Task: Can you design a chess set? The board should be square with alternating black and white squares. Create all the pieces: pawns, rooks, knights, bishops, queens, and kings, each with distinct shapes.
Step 5106:
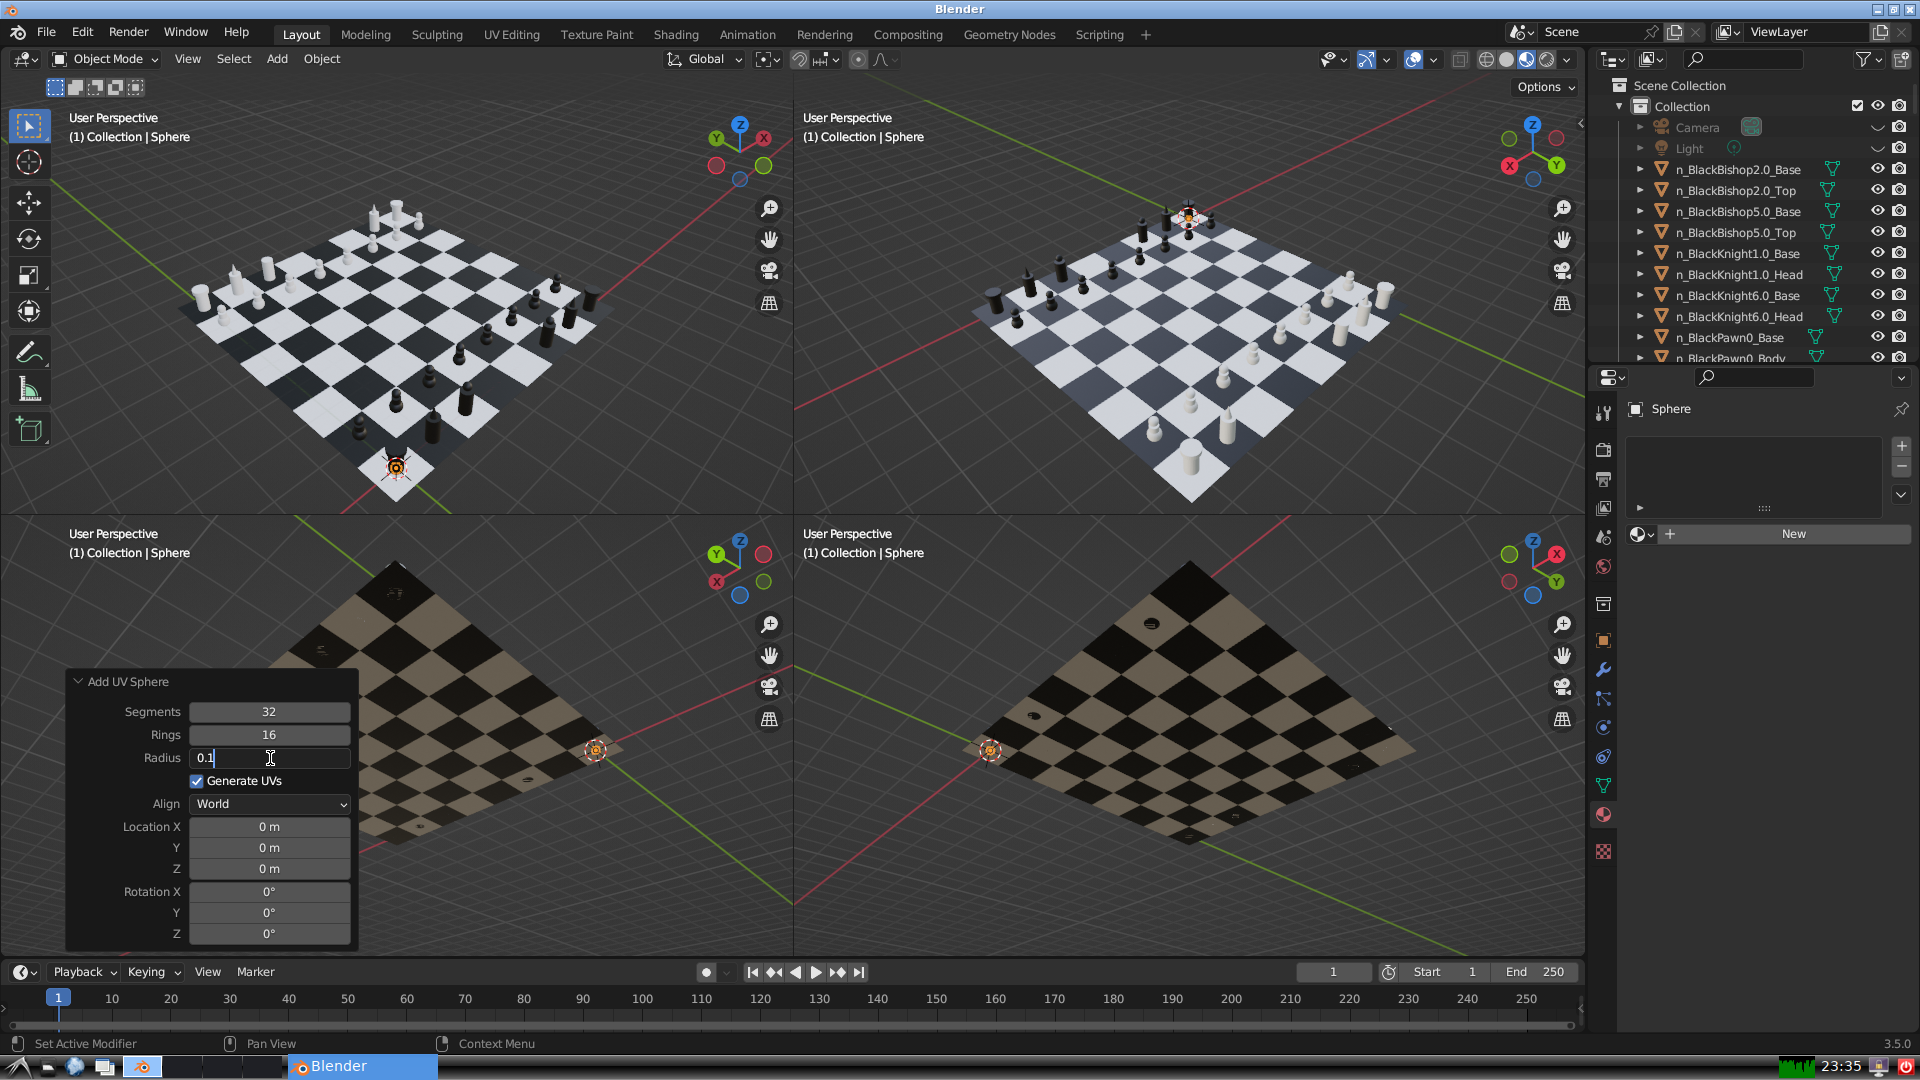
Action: {"key_press": ['Return']}